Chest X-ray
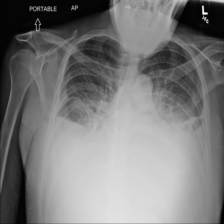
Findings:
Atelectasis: negative
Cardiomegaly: negative
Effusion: positive
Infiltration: positive
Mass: negative
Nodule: negative
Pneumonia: negative
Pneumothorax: negative
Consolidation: negative
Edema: positive
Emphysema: negative
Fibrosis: negative
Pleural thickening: negative
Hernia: negative